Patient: sex F, age 65
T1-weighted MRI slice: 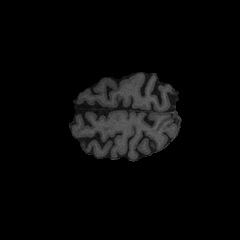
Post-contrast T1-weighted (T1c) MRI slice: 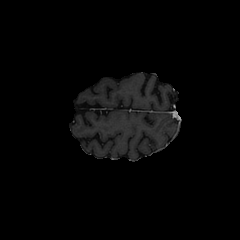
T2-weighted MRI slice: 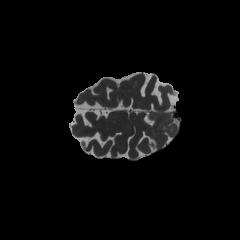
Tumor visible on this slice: yes
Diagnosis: Glioblastoma, IDH-wildtype
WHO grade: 4